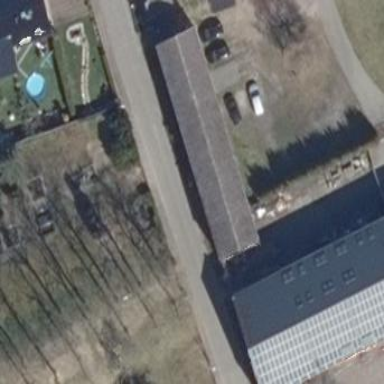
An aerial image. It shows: Building.